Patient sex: F
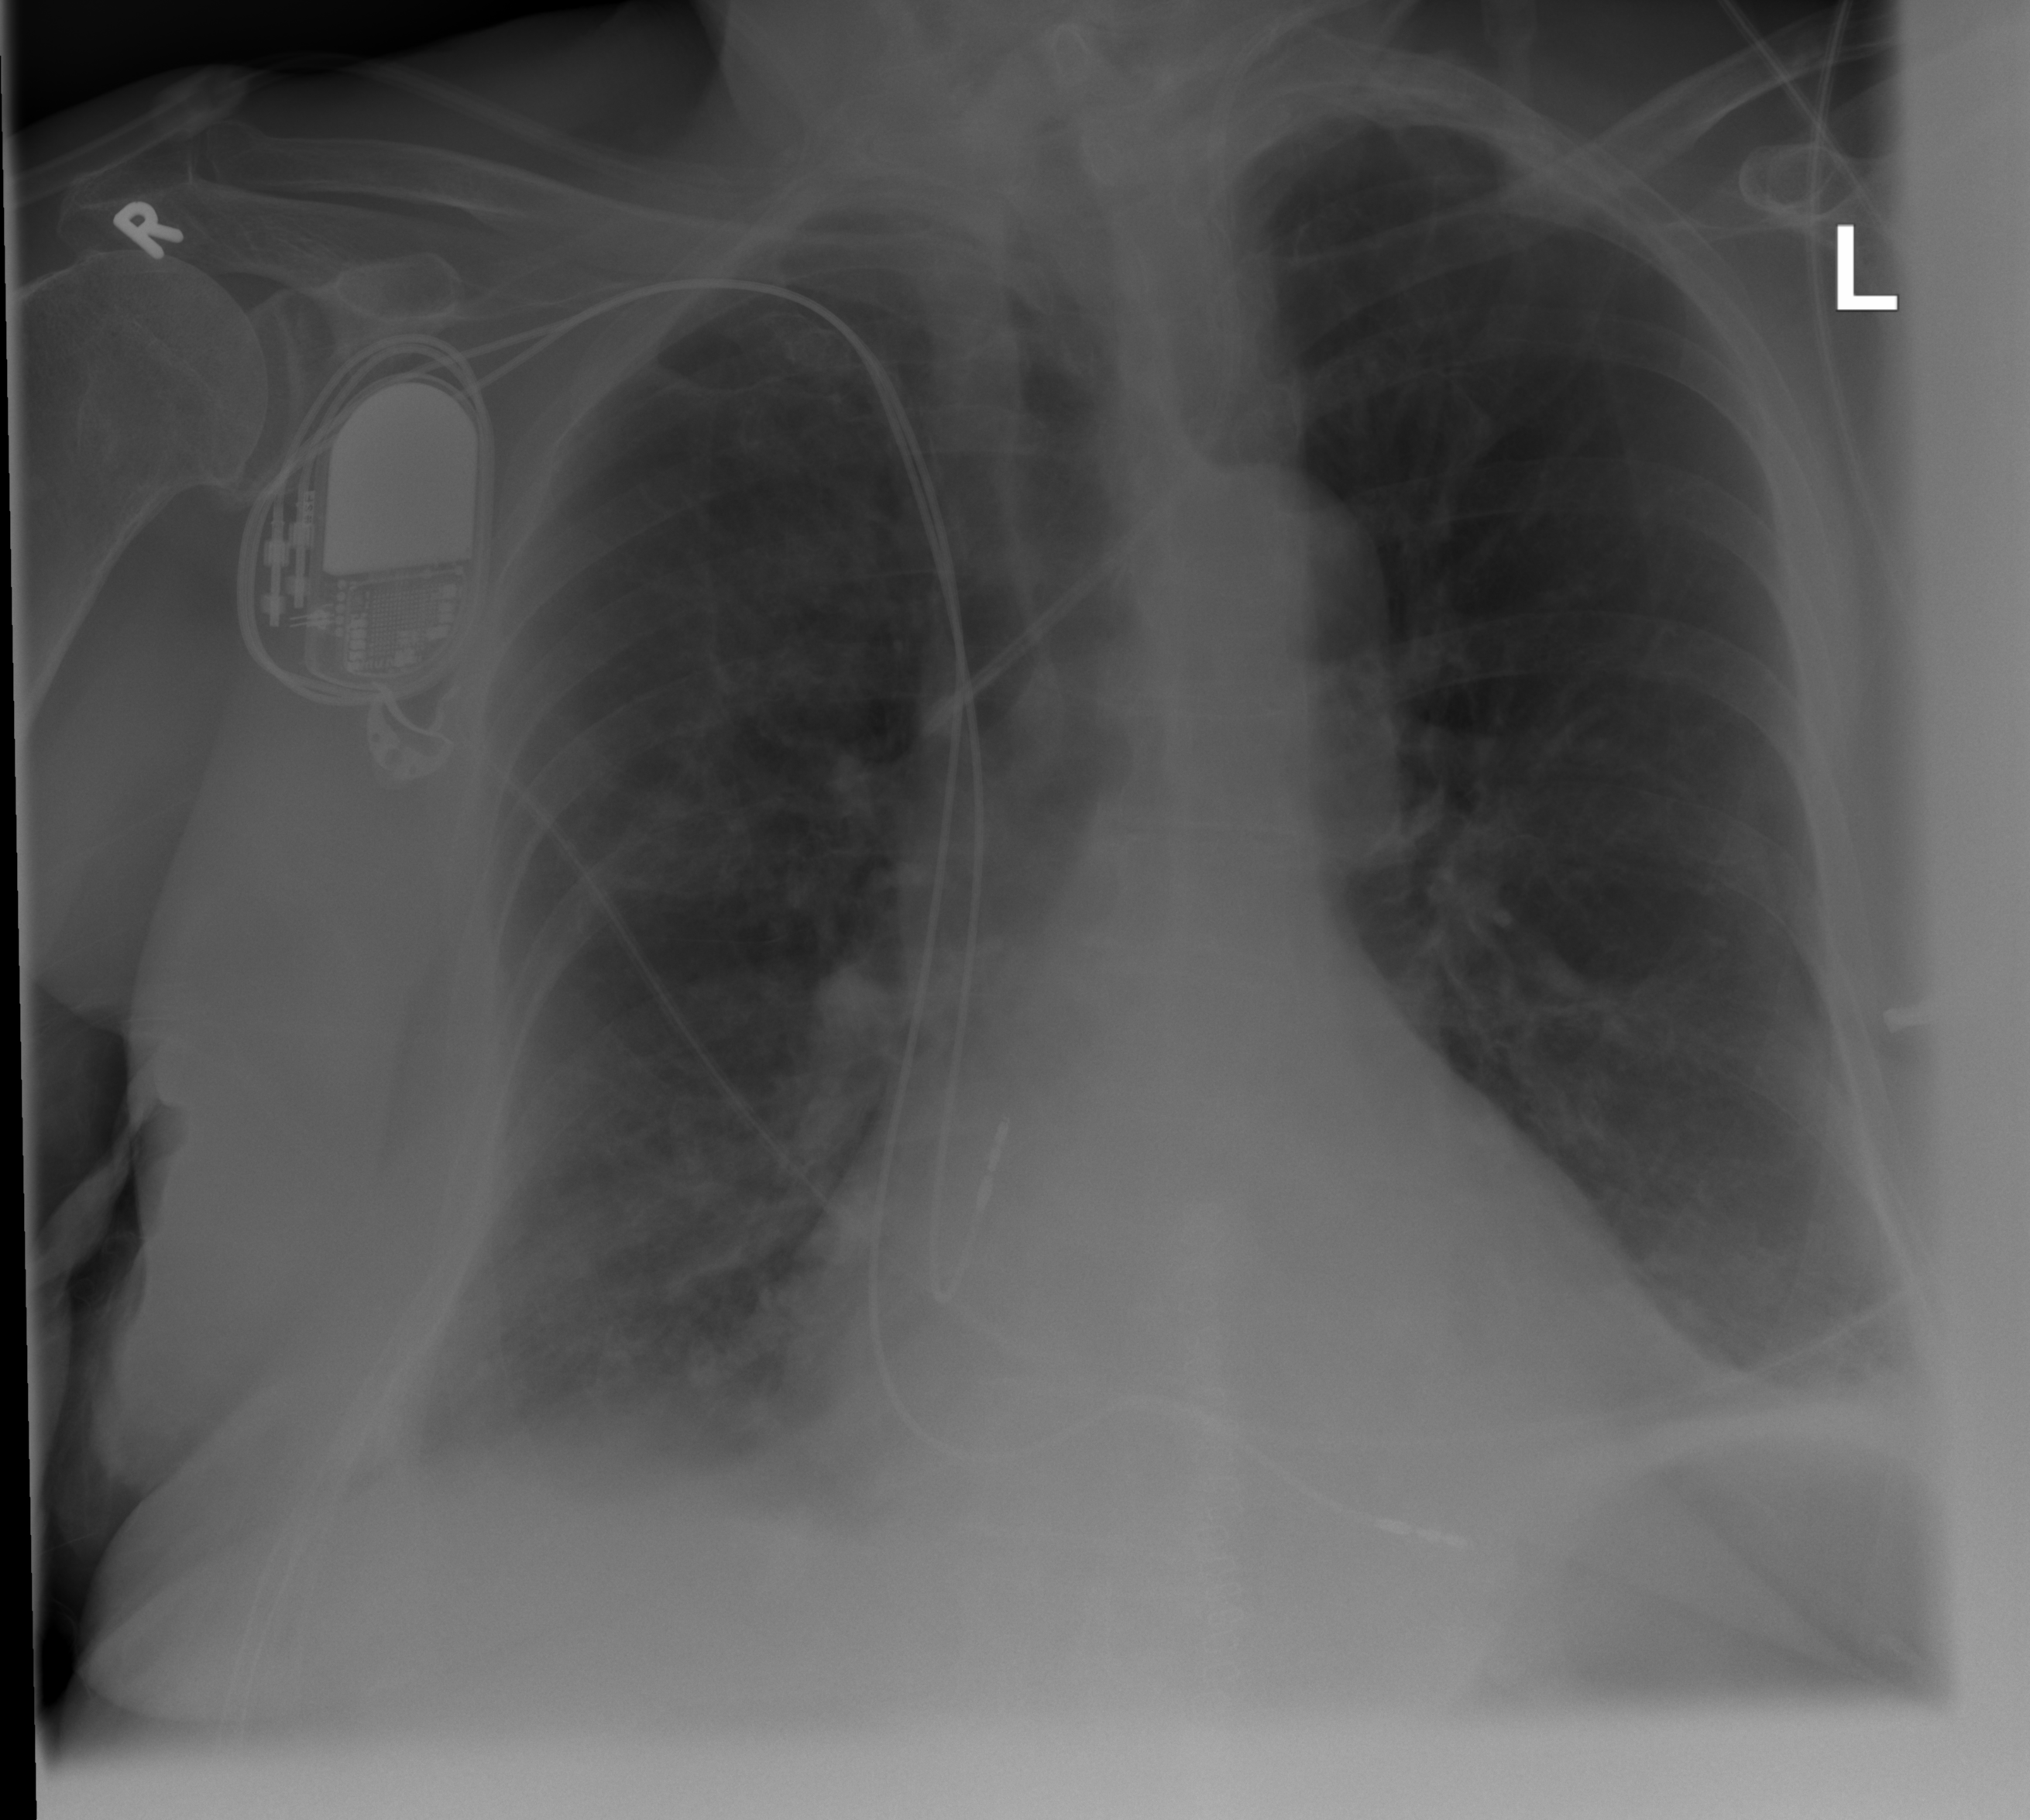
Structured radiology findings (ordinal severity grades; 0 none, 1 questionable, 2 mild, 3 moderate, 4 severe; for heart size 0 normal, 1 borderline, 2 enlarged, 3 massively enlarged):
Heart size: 1
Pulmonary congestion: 2
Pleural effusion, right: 2
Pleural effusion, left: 2
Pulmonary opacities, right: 2
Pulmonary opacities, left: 0
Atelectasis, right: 2
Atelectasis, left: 0